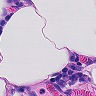
Metastatic tissue present: no